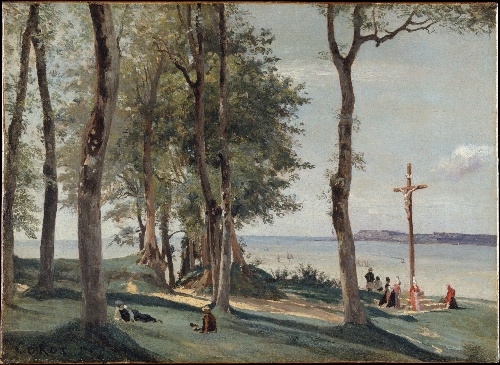
Title: Honfleur: Calvary
Artist: Camille Corot
Artist bio: French, Paris 1796–1875 Paris
Date: ca. 1830
Object type: Painting
Classification: Paintings
Medium: Oil on wood
Dimensions: 11 3/4 x 16 1/8 in. (29.8 x 41 cm)
Department: European Paintings
Credit line: Purchase, Mr. and Mrs. Richard J. Bernhard Gift, by exchange, 1974
Accession year: 1974
Repository: Metropolitan Museum of Art, New York, NY
Tags: Landscapes|Cross|Human Figures|Christ